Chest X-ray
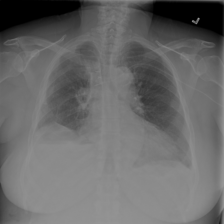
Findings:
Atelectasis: negative
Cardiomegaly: positive
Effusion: positive
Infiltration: negative
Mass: negative
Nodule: negative
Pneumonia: negative
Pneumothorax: negative
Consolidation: negative
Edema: negative
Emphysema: negative
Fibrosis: negative
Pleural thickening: negative
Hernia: negative